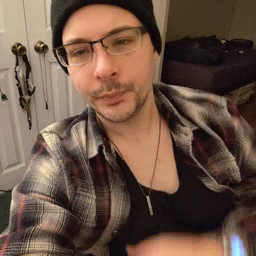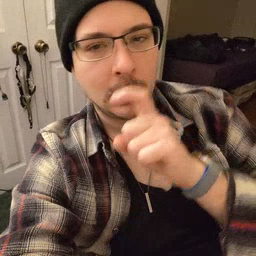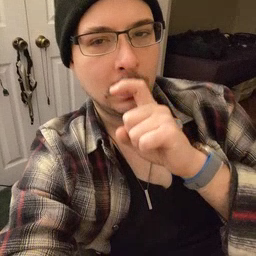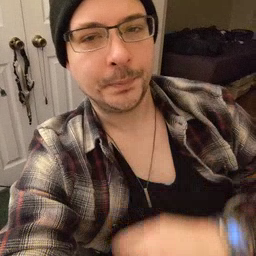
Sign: doll